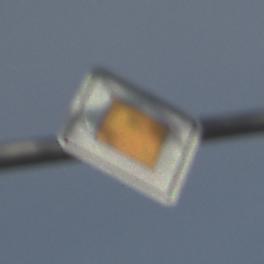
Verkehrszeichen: Vorfahrtsstrasse
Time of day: MorningAfternoon
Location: Outdoor (Nature)
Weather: PartlyCloudy
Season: NotSpecified
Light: Natural